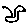
Label: bird